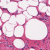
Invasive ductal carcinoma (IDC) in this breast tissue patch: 0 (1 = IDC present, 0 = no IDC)